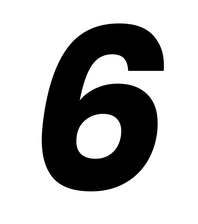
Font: Poppins-BoldItalic